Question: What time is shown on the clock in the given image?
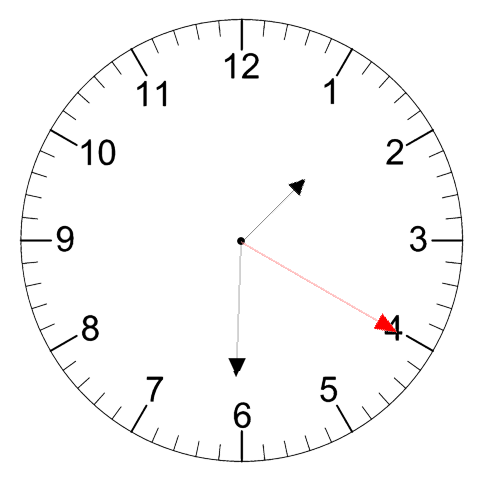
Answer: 01:30:20